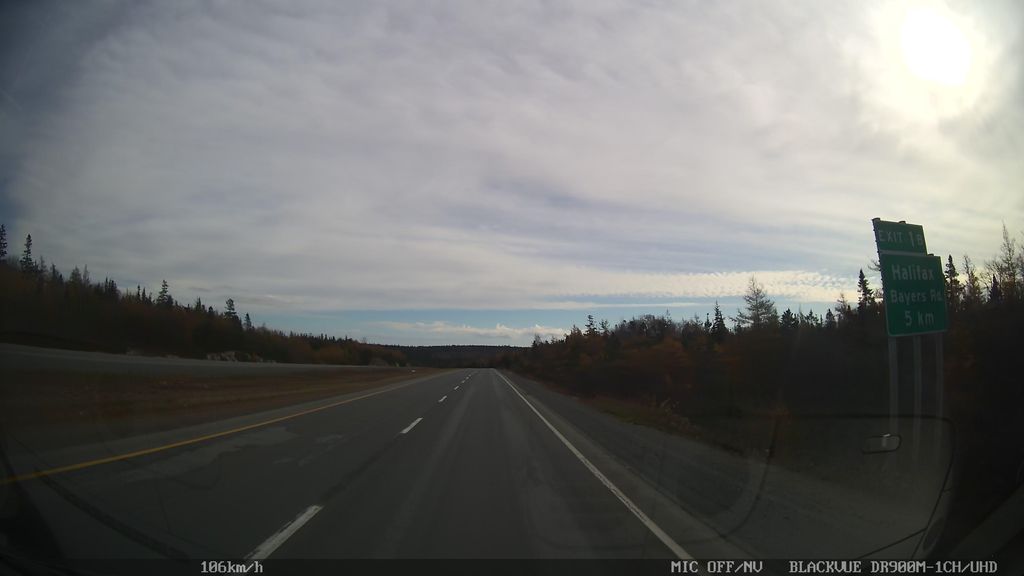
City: halifax